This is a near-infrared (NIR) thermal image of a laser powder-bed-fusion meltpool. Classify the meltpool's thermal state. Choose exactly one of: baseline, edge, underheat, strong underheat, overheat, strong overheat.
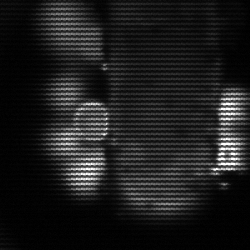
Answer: strong underheat